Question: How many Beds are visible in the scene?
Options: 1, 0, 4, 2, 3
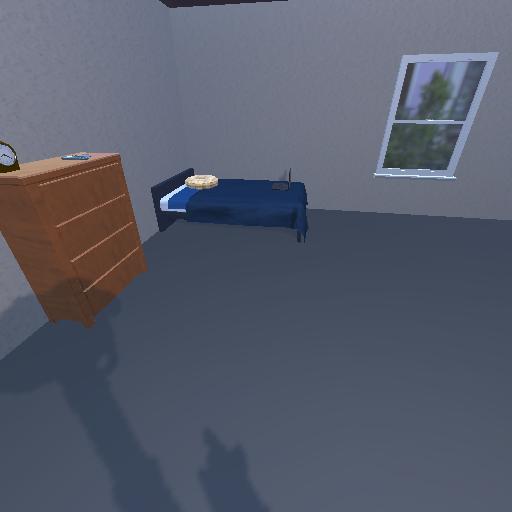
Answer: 1